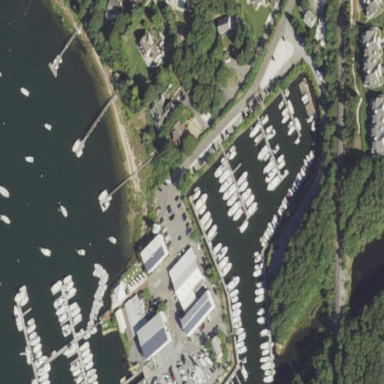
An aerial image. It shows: Marina on leisure land.